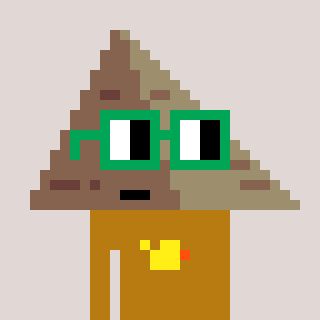
a pixel art character with square green glasses, a pyramid-shaped head and a gold-colored body on a warm background